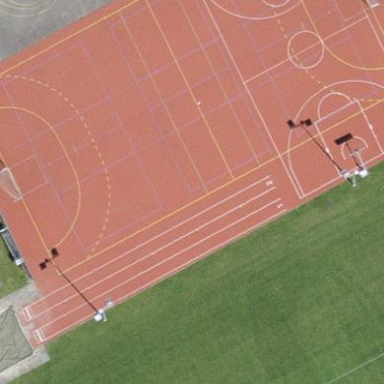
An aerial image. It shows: Multi-sport pitch with tartan surface.